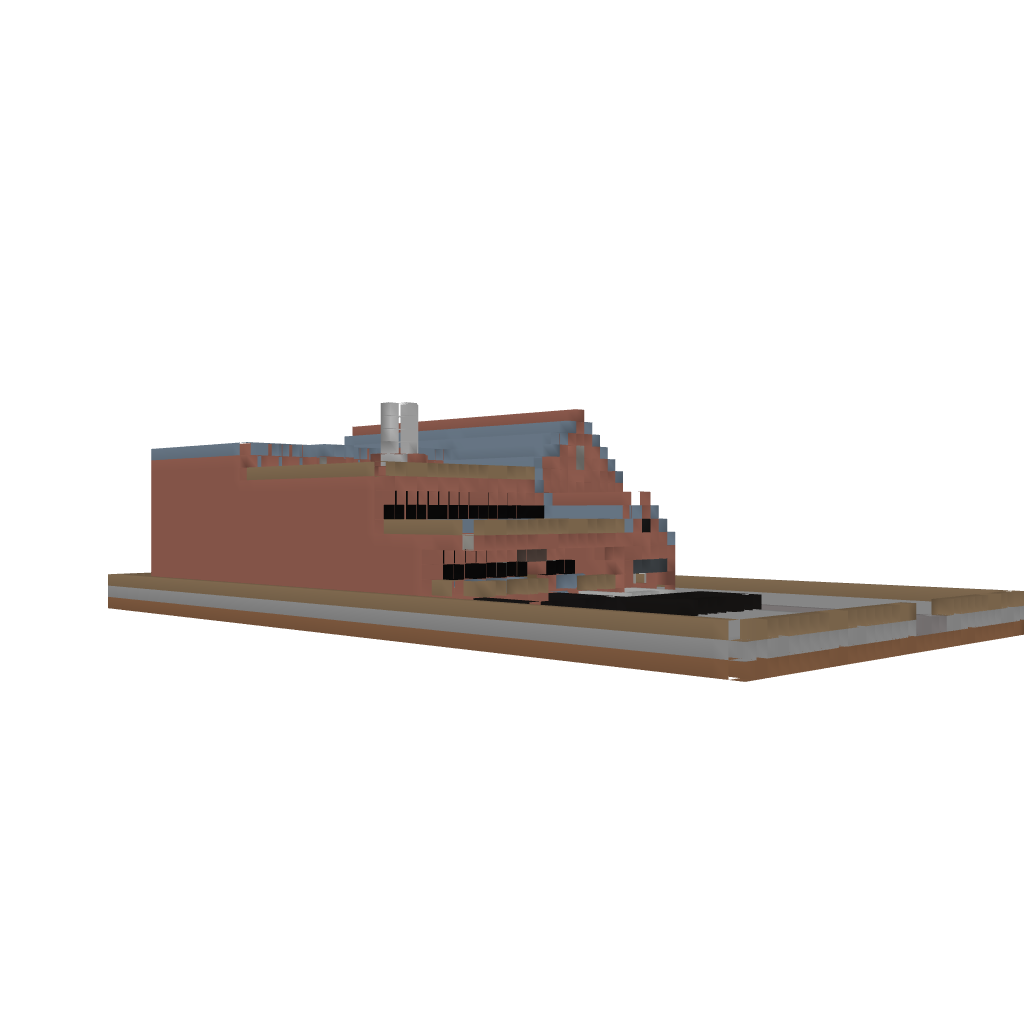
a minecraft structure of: Modern Brick House